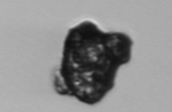
Label: Delphineis